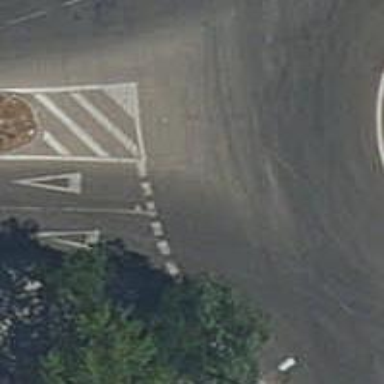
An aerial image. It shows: Roundabout on residential road.